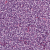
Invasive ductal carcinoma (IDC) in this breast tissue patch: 1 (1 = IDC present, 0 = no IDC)